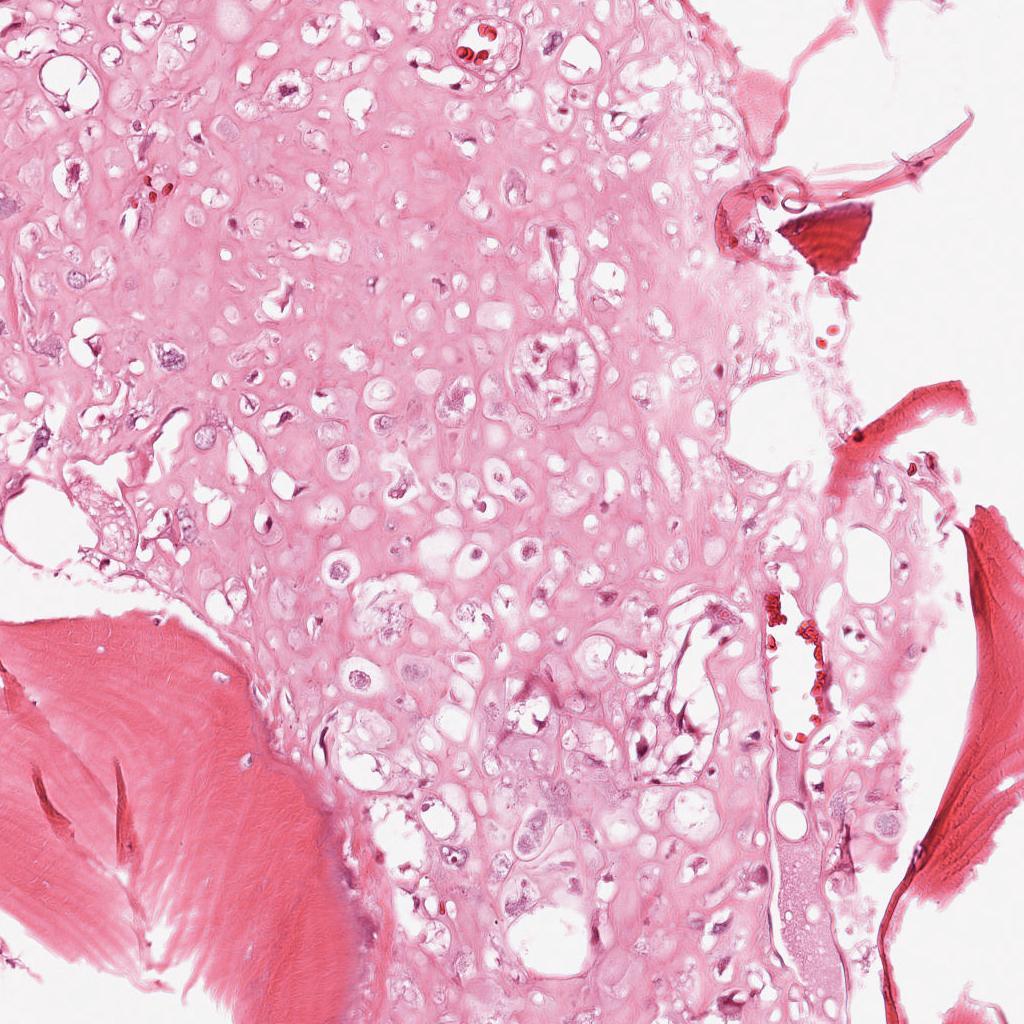
Label: Viable